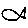
Label: fish